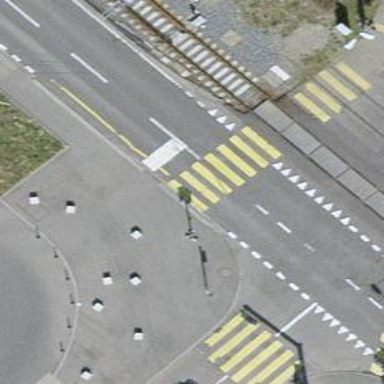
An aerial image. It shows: Crossing with zebra traffic signals.